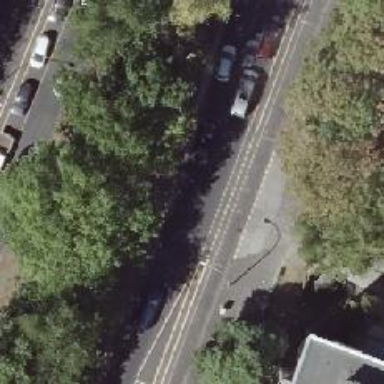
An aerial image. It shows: Secondary road with lane markings and kerb separation for the cycleway on the right side. The road features dual carriageway and has asphalt surface.